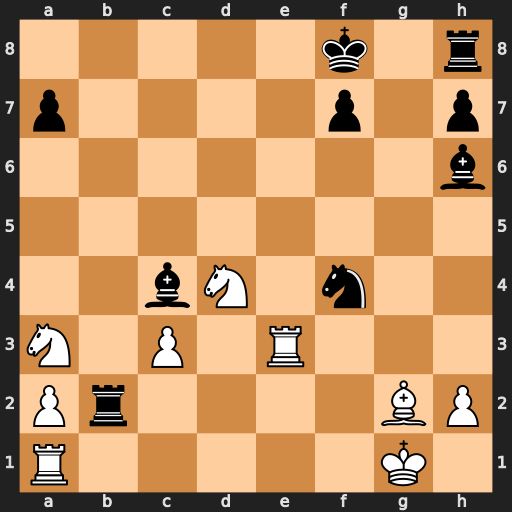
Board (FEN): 5k1r/p4p1p/7b/8/2bN1n2/N1P1R3/Pr4BP/R5K1
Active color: w
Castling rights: -
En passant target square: -
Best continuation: Nxc4 Rxg2+ Kh1